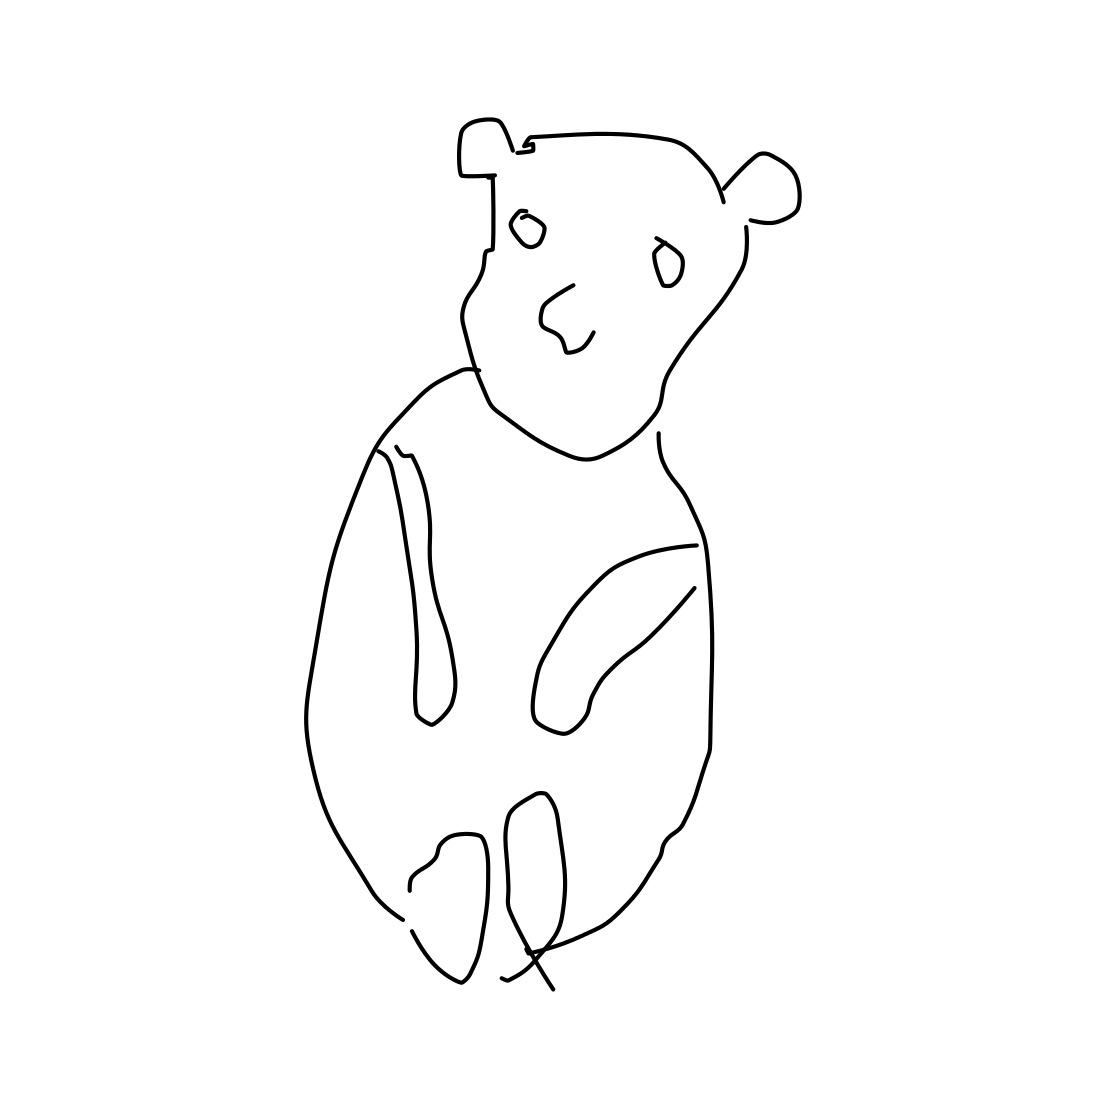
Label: panda